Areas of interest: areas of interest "Xihongmen Toll Station (Jingkai Expressway Northbound)"
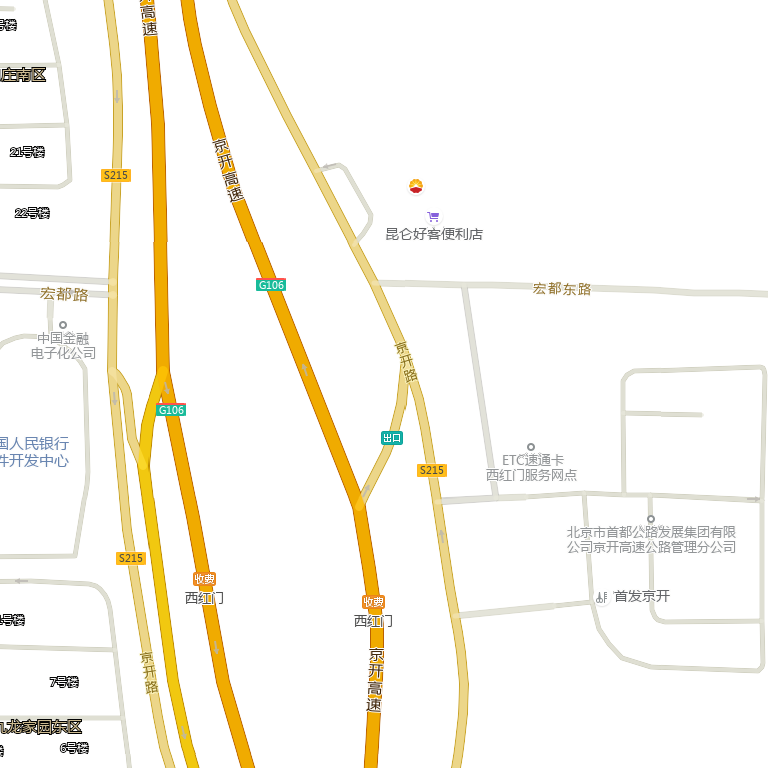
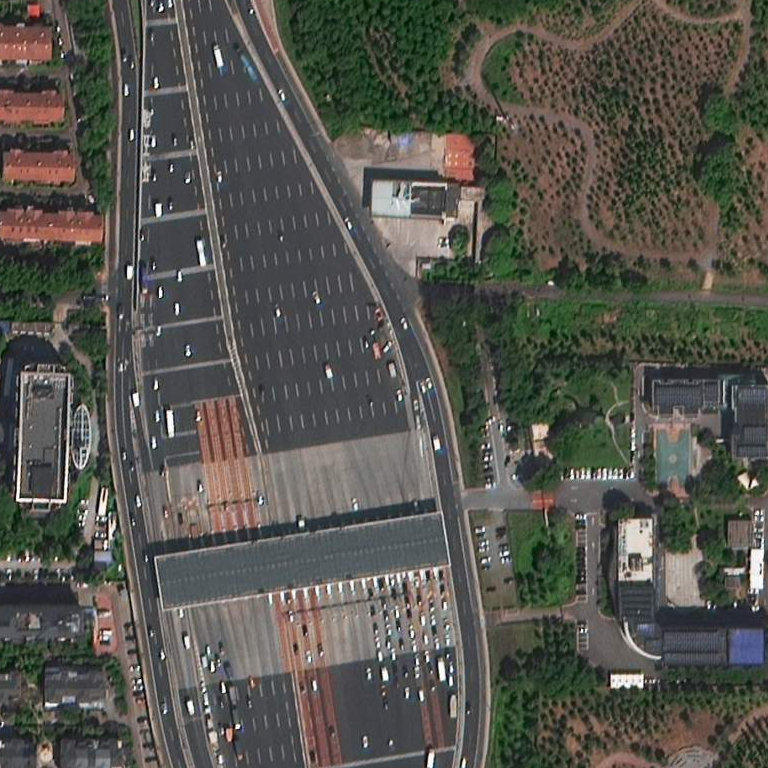